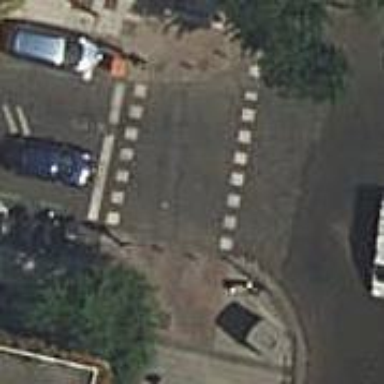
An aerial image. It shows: Road crossing with traffic signals.